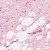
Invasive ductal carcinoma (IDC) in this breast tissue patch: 0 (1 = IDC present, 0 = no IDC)